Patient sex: F
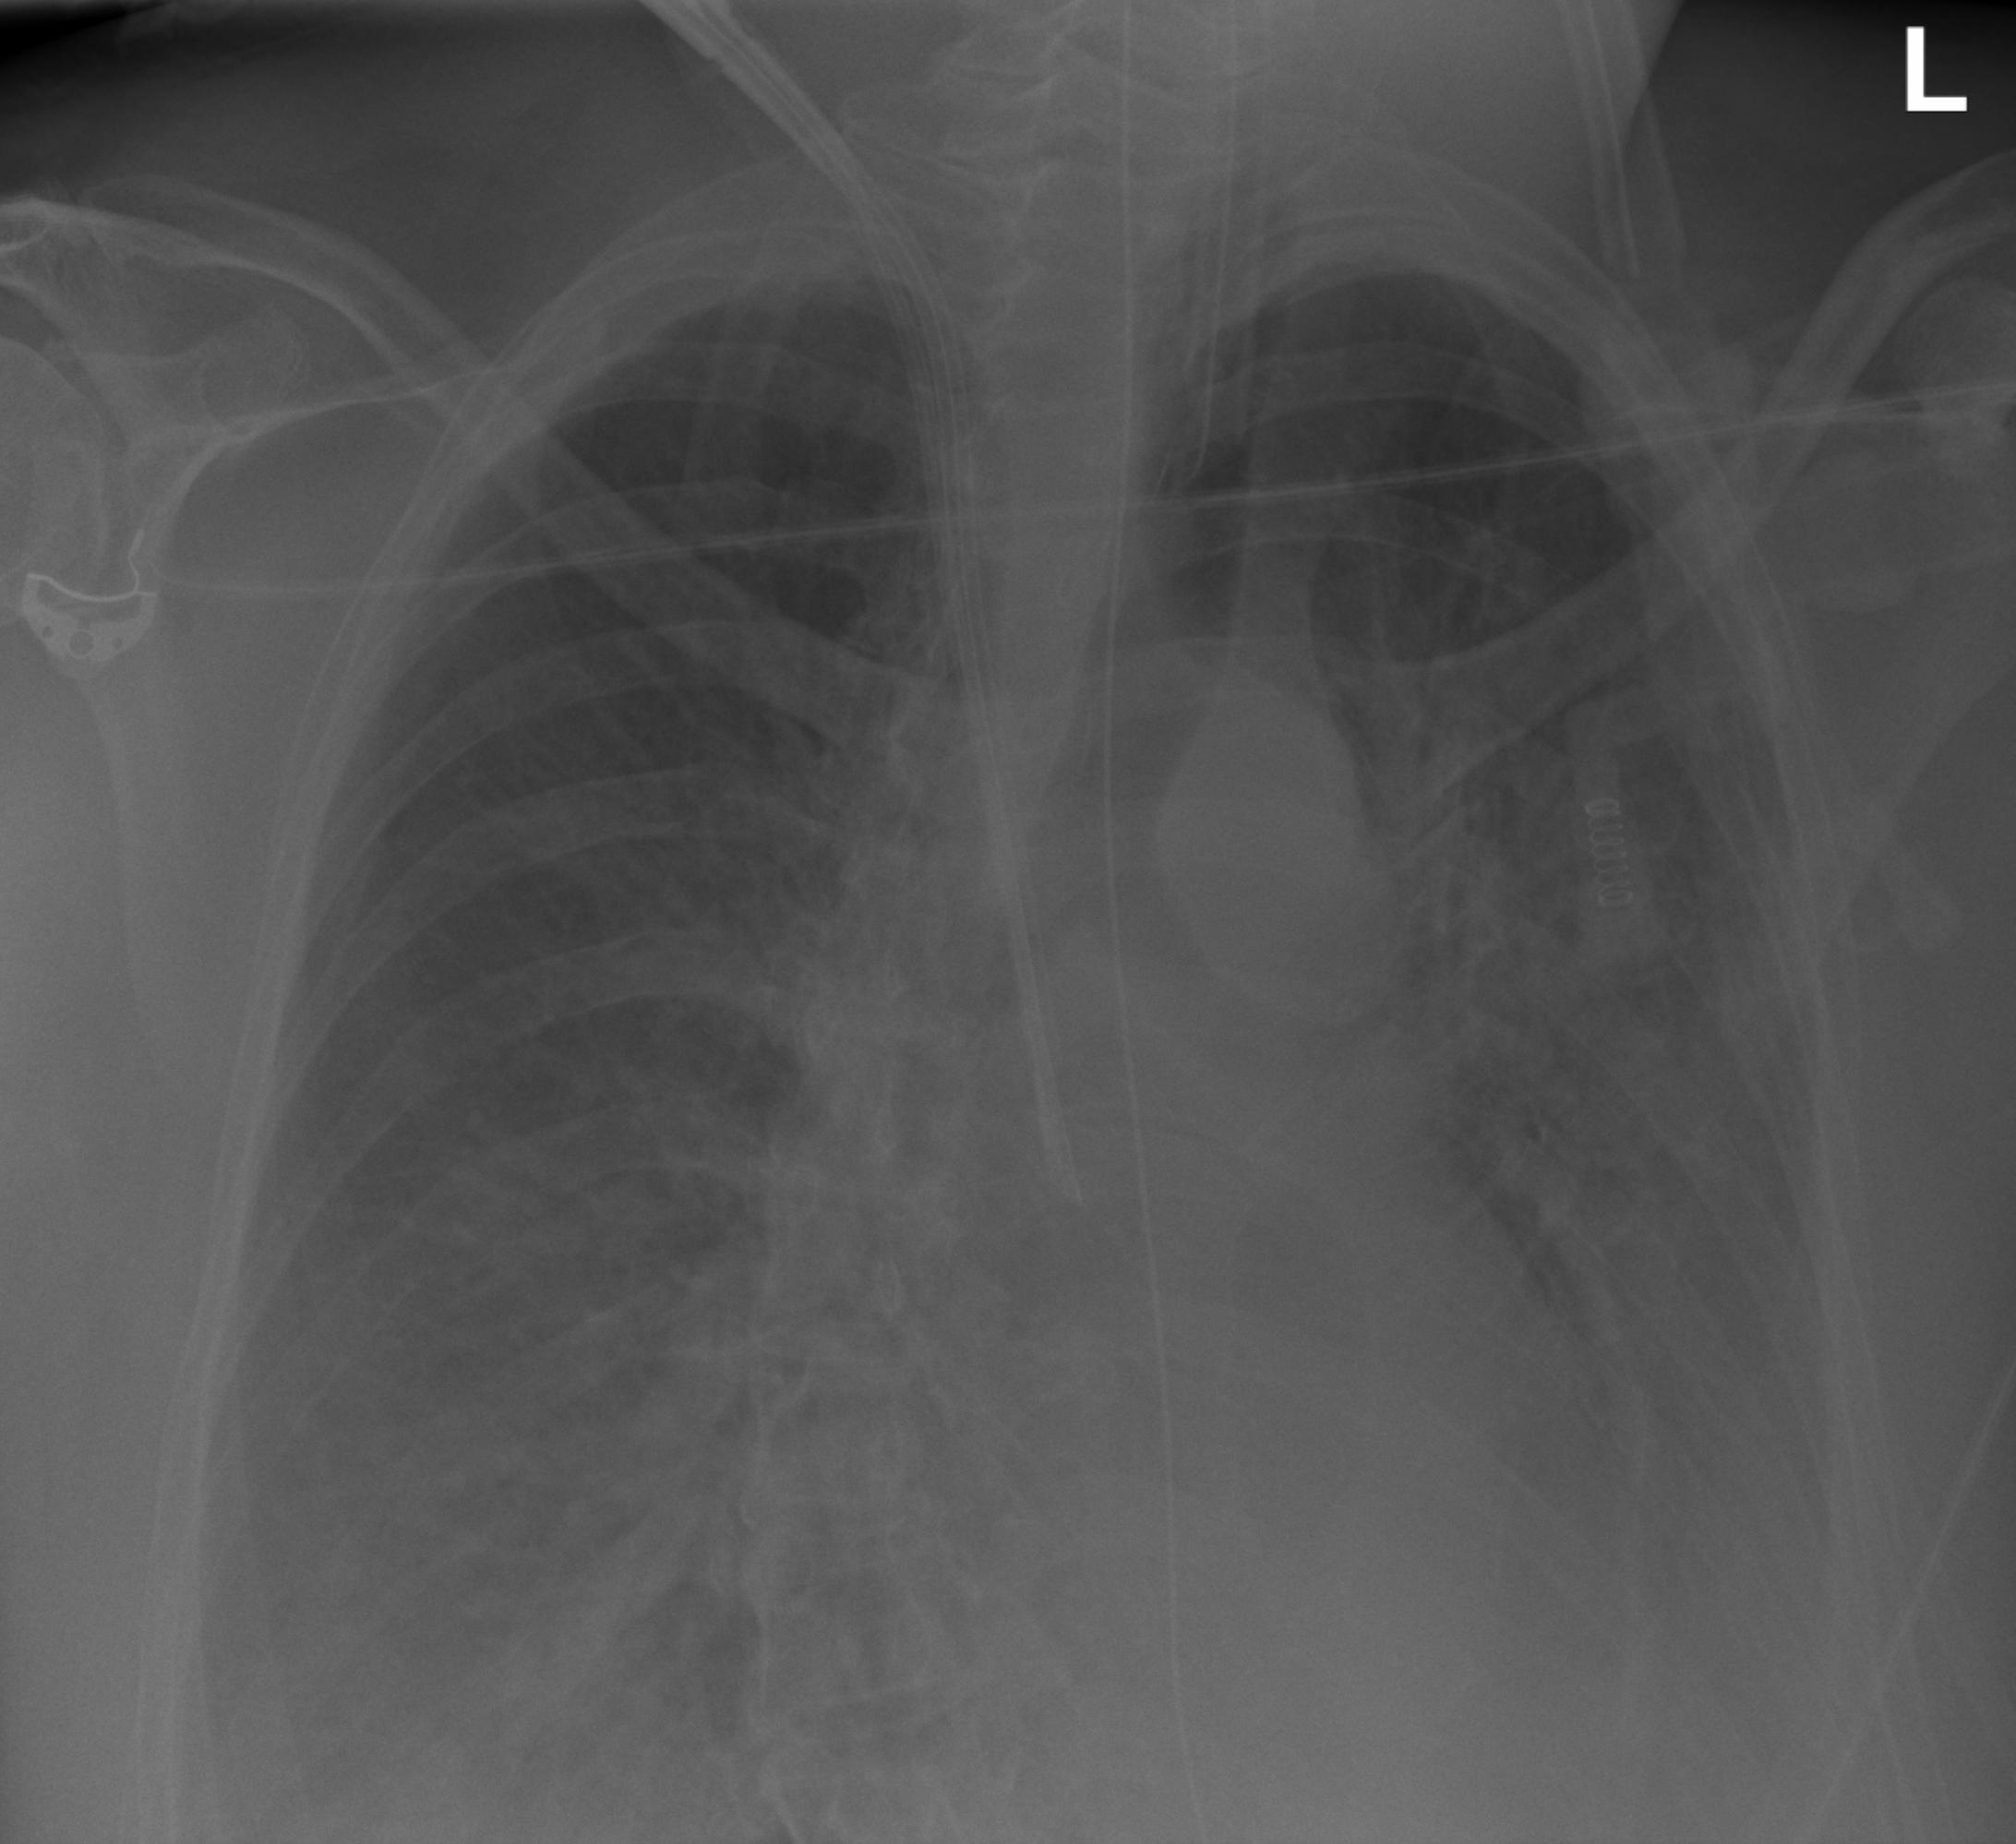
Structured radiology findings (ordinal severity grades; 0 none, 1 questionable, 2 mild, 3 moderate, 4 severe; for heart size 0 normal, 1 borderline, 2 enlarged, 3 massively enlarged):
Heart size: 1
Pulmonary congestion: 3
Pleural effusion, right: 3
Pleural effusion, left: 3
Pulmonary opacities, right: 0
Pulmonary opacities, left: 0
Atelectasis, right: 3
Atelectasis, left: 3